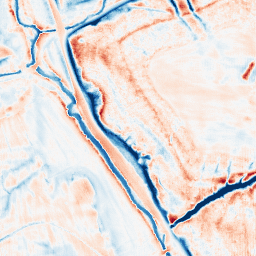
Category: classical
Decomposition family: gaussian
Decomposition parameters: sigma: 5
Upsampling method: fft_zeropad
Upsampling parameters: scale: 8
Upsampling scale: 8